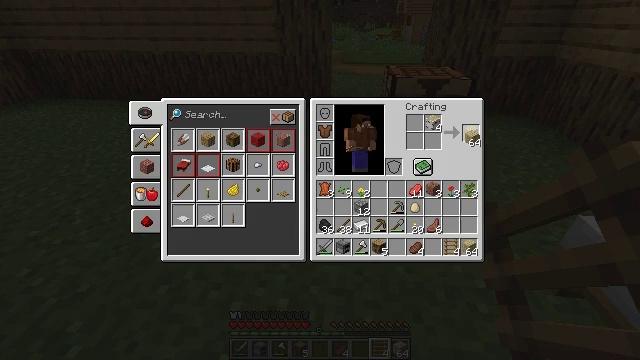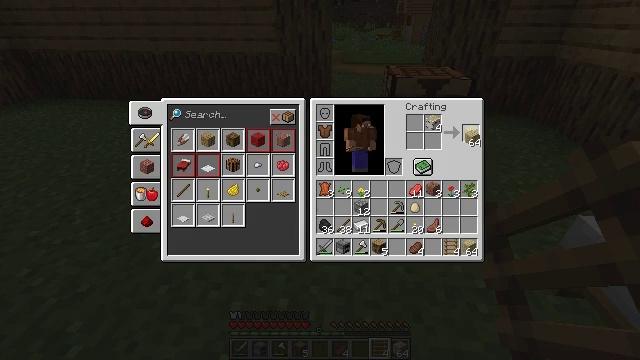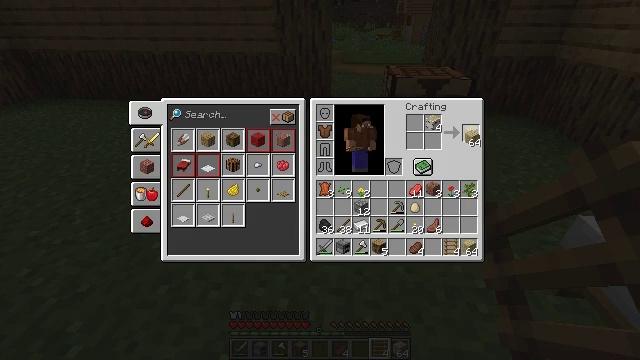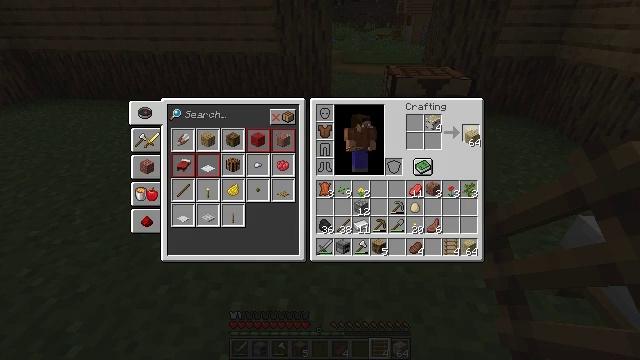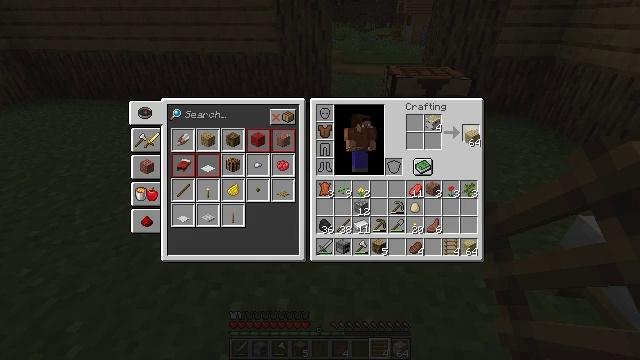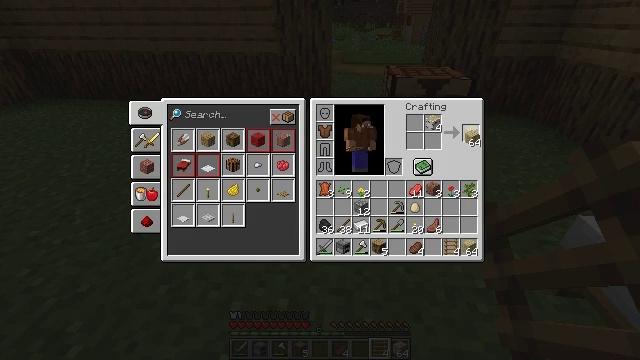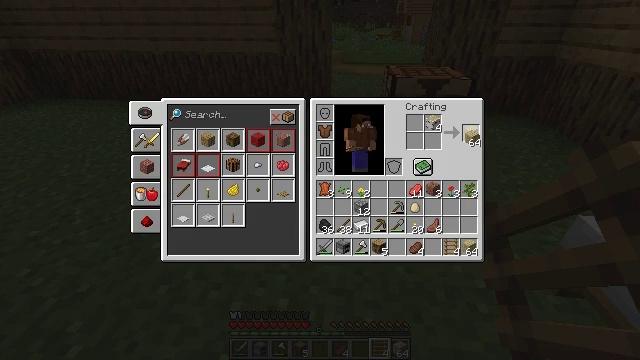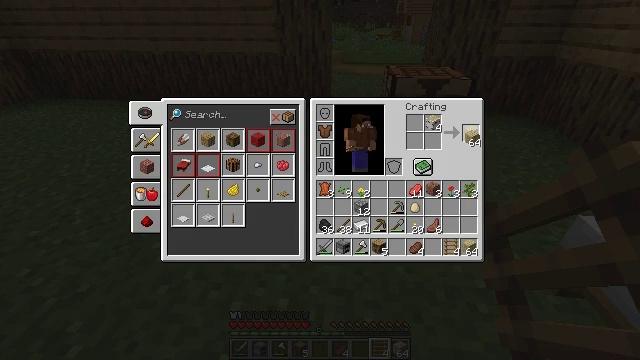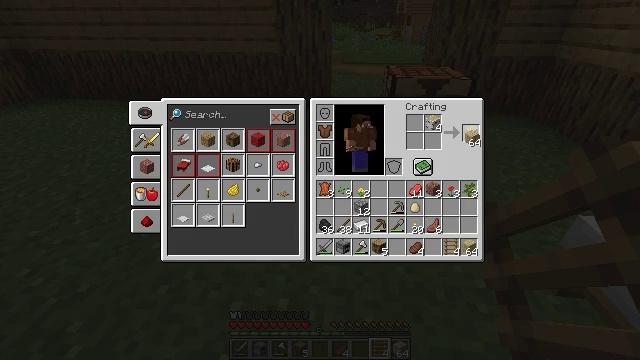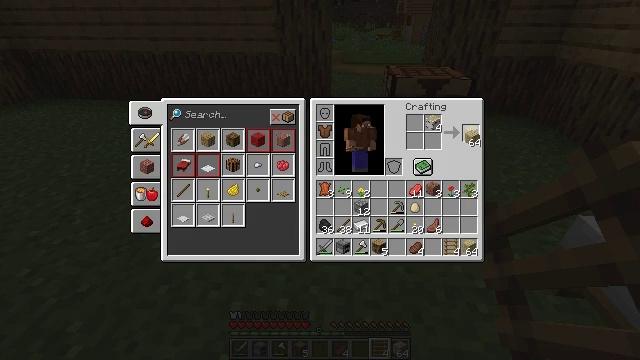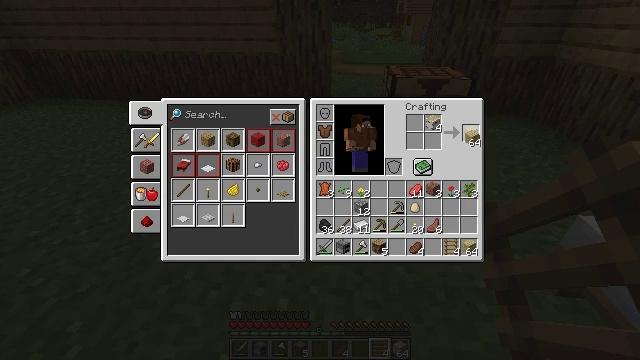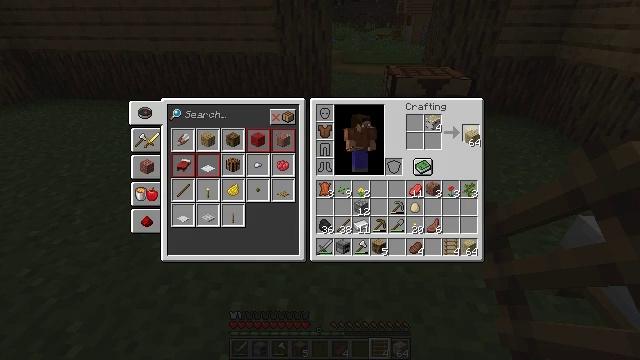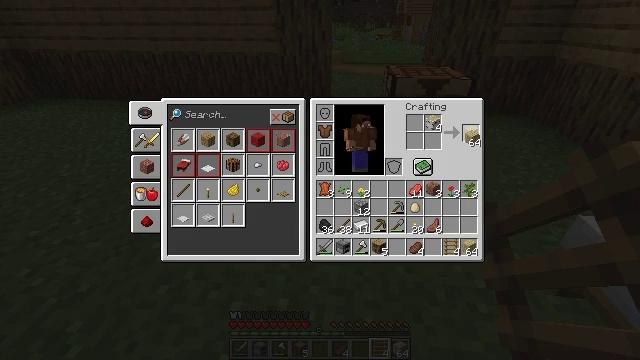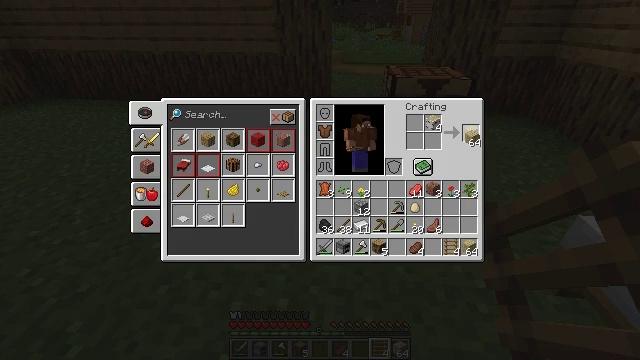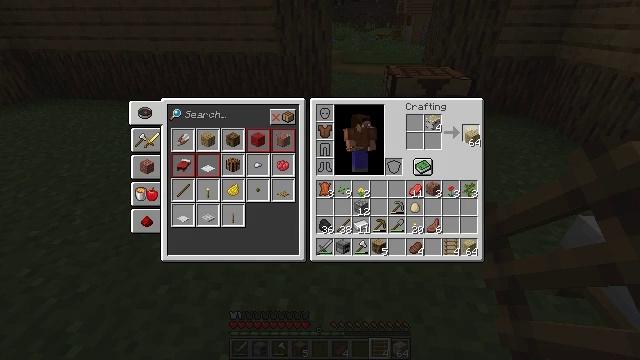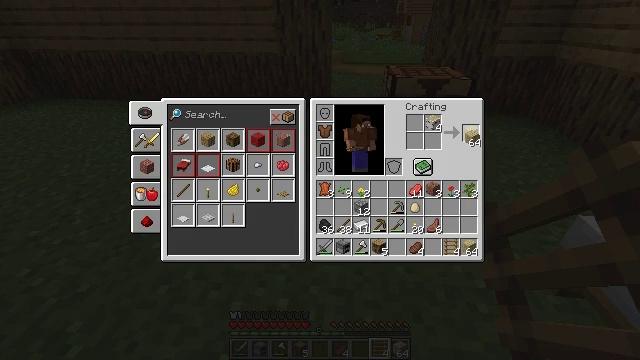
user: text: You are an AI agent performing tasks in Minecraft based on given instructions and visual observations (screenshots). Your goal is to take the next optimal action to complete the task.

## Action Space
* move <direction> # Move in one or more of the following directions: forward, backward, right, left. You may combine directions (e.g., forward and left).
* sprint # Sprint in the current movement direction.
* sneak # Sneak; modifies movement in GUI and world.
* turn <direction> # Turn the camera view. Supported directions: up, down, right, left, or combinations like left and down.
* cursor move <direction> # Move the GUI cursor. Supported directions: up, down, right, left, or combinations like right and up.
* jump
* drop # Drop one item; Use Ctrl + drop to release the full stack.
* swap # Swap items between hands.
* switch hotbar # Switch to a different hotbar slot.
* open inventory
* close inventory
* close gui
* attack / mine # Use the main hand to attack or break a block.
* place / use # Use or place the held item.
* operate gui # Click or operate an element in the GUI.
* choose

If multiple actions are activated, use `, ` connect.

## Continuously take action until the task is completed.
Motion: motion action
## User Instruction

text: Get birch slabs by crafting them.
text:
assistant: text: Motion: open gui
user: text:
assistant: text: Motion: no_op
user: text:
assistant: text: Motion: no_op
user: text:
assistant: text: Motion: no_op
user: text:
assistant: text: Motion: no_op
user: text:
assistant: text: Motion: no_op
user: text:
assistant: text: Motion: no_op
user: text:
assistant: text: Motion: no_op
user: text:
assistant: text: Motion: no_op
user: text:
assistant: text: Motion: no_op
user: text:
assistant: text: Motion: no_op
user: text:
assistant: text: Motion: no_op
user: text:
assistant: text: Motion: no_op
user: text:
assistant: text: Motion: no_op
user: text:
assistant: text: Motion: no_op
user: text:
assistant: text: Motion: cursor move down
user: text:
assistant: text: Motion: cursor move down
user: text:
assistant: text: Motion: cursor move down
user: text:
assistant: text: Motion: cursor move down
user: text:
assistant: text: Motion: no_op
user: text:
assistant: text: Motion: no_op
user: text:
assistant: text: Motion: no_op
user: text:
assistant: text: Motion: no_op
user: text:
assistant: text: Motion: no_op
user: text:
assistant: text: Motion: no_op
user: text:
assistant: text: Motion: no_op
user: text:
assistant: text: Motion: no_op
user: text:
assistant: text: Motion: no_op
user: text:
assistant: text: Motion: no_op
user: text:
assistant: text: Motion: no_op